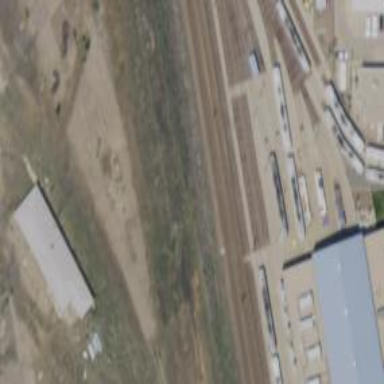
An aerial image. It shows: Light rail service yard with electrified contact lines.